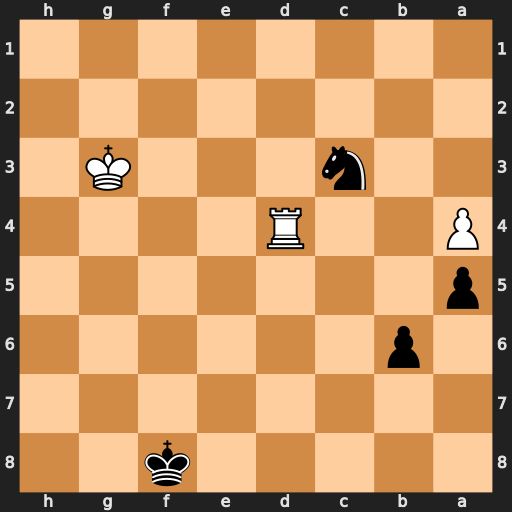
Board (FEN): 5k2/8/1p6/p7/P2R4/2n3K1/8/8
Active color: b
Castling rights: -
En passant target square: -
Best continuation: Ne2+ Kf2 Nxd4